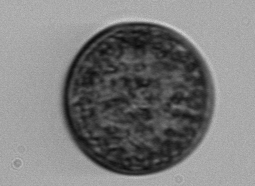
Label: Coscinodiscus